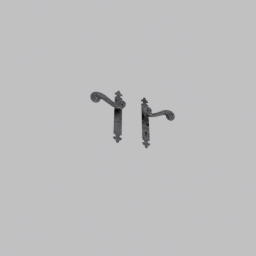
Label: mechanical